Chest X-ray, AP view. Patient: 34 years old, sex M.
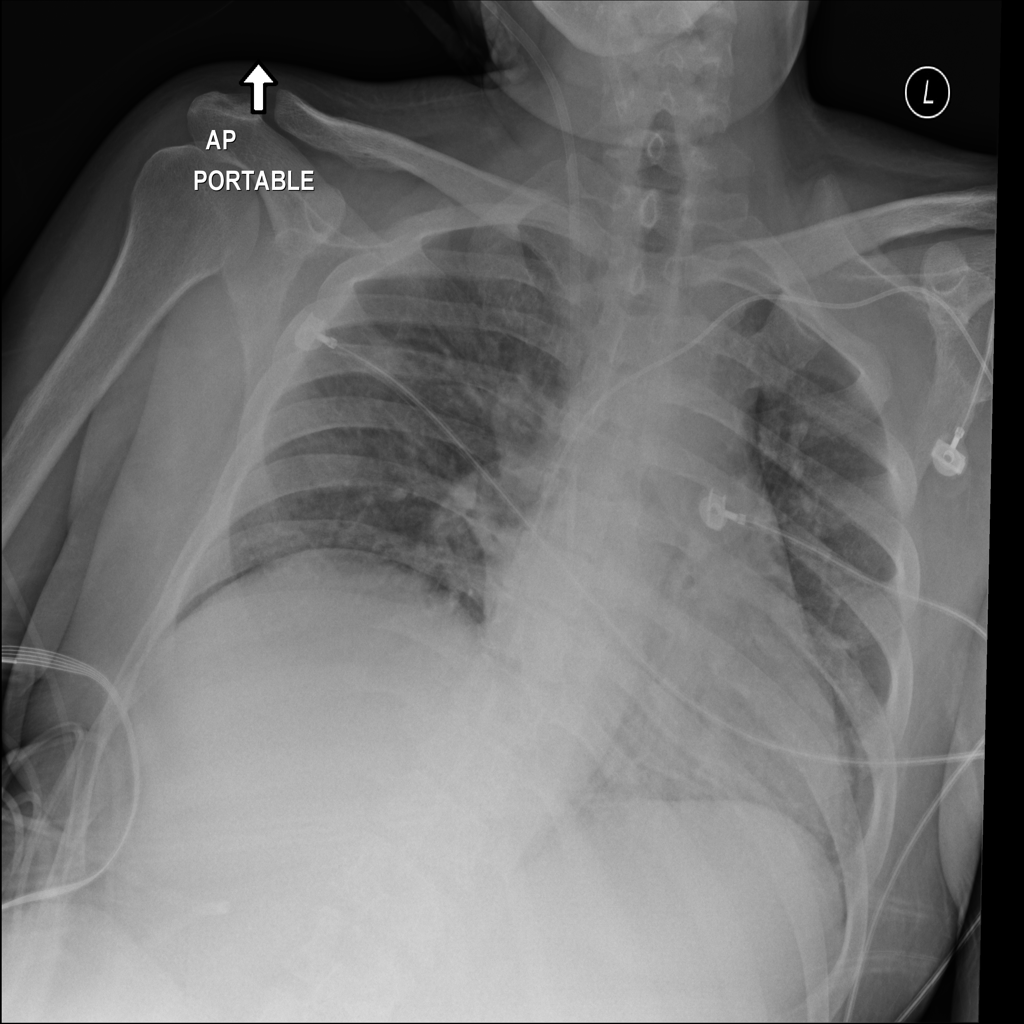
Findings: Infiltration